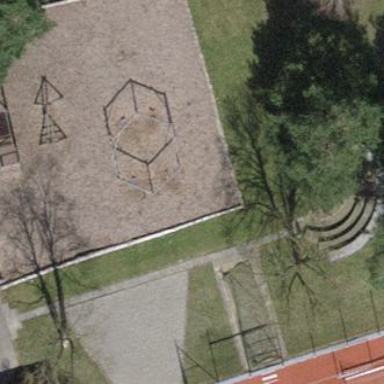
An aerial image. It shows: Playground area for leisure land.